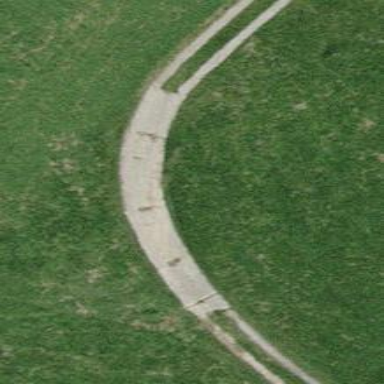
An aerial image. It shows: Track with grade3 tracktype.